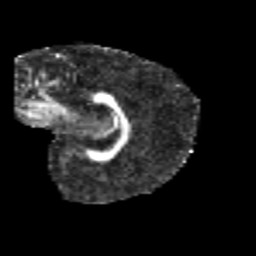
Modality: FA
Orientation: sagittal
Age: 10
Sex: female
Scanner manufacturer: siemens
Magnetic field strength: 3 T
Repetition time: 3.8 s
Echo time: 0.07 s